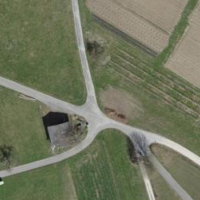
EUNIS habitat code: 25
Species observed at this site:
Dipsacus fullonum
Vulpes vulpes
Euonymus europaeus
Achillea millefolium
Geranium pyrenaicum